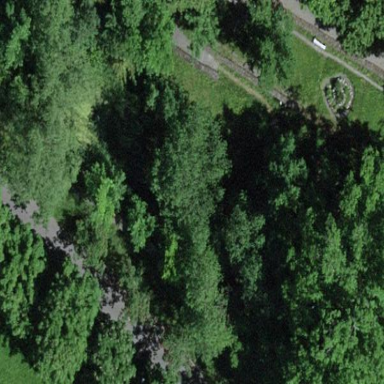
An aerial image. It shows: Park.